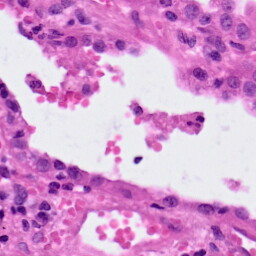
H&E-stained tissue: Lung